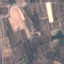
Label: PermanentCrop